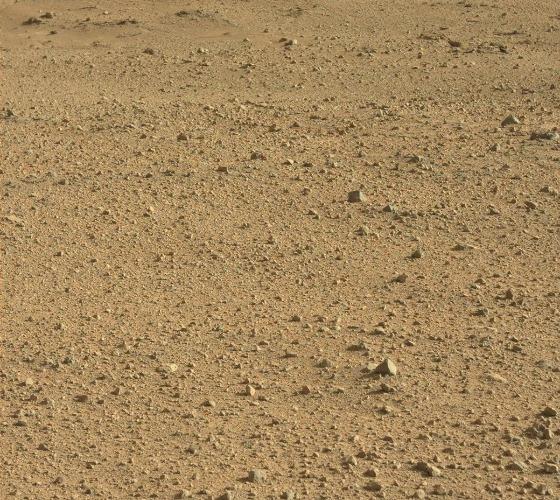
Terrain classes present: Gravel / Sand / Soil, Rock